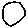
Label: circle